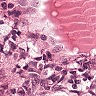
Metastatic tissue present: yes